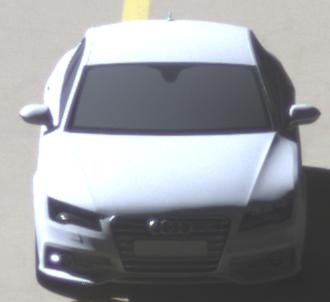
Make: Audi
Model: S7 Sportback cod
Detailed model: S7 (4G) Sportback
Model produced from: 2012/06
Model produced until: 2014/05
Doors: 5
Color: white
Road condition: dry road
Daytime: midday
Contrast: high contrast